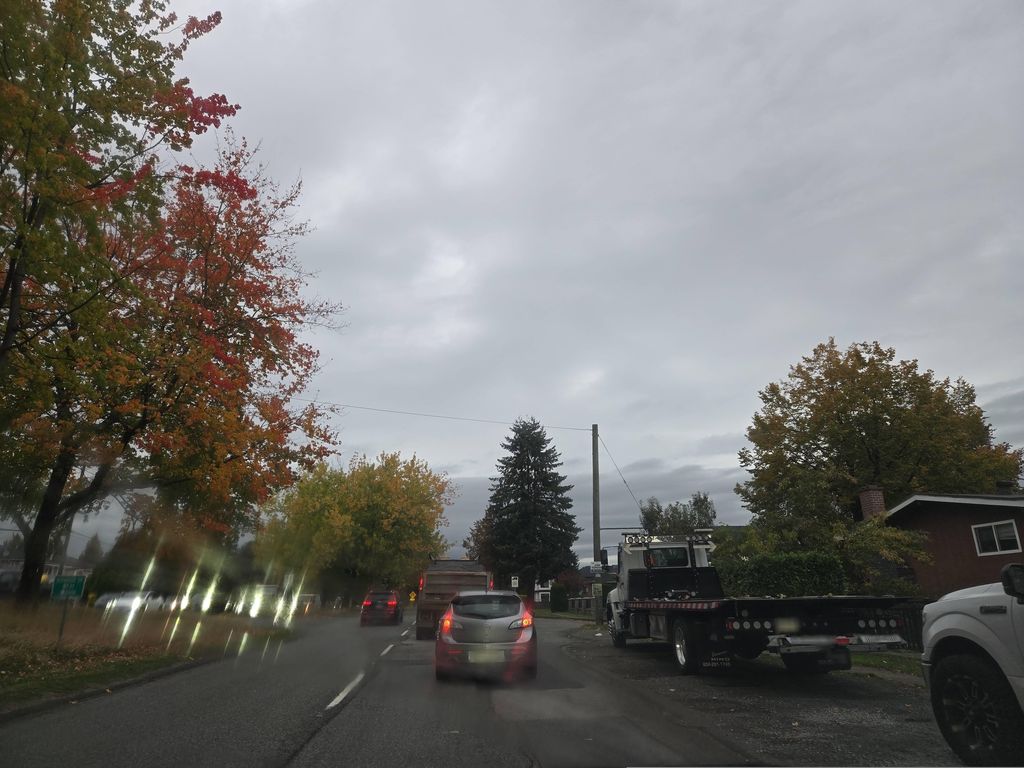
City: vancouver